Question: I have the following function with a 'do while' loop inside:
'''
void GetFiveNumericValues()
{
int validationResult;
char input[5];
do
{
printf("Please enter 5 digits:
");
validationResult = scanf("%s", &input);
printf("Validation result: %d
", validationResult);
} while (validationResult != 1);
// while (!(validationResult == 1));
// while (validationResult > 1 || validationResult < 1);
}
'''
The loop doesn't finish even when 'validationResult == 1'.

What am I missing here?
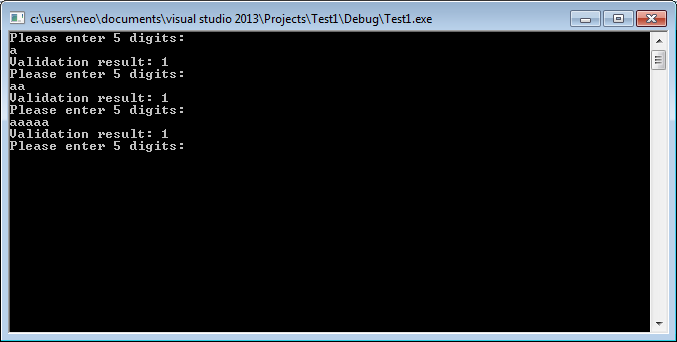
Answer: 'input[]' is too small to hold a 5 character string, since it needs to hold a terminating '''' in addition to the 5 input characters. If you are actually entering 5 characters then you have a buffer overflow and undefined behaviour. Change it to at least:
'''
char input[6];
'''
Furthermore this line:
'''
validationResult = scanf("%s", &input);
'''
should be:
'''
validationResult = scanf("%s", input);
'''
since 'input' is already effectively a pointer.
Or better yet:
'''
validationResult = scanf("%5s", input);
'''
which will also prevent buffer overflow, even if you have invalid input.